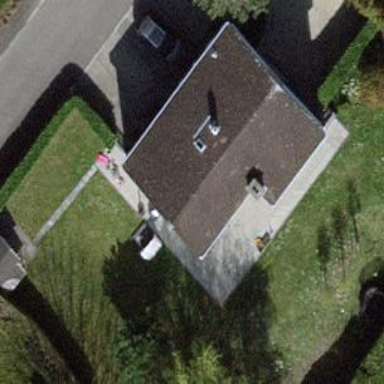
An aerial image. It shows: Detached building.